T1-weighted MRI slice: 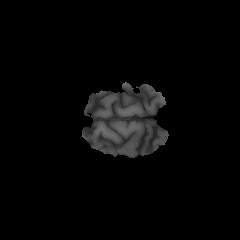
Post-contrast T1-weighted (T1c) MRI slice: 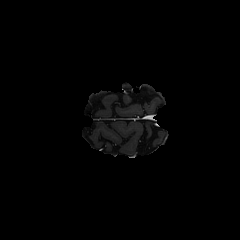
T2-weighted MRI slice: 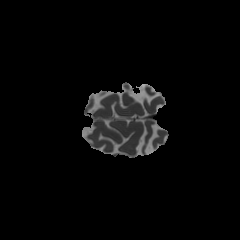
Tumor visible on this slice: no